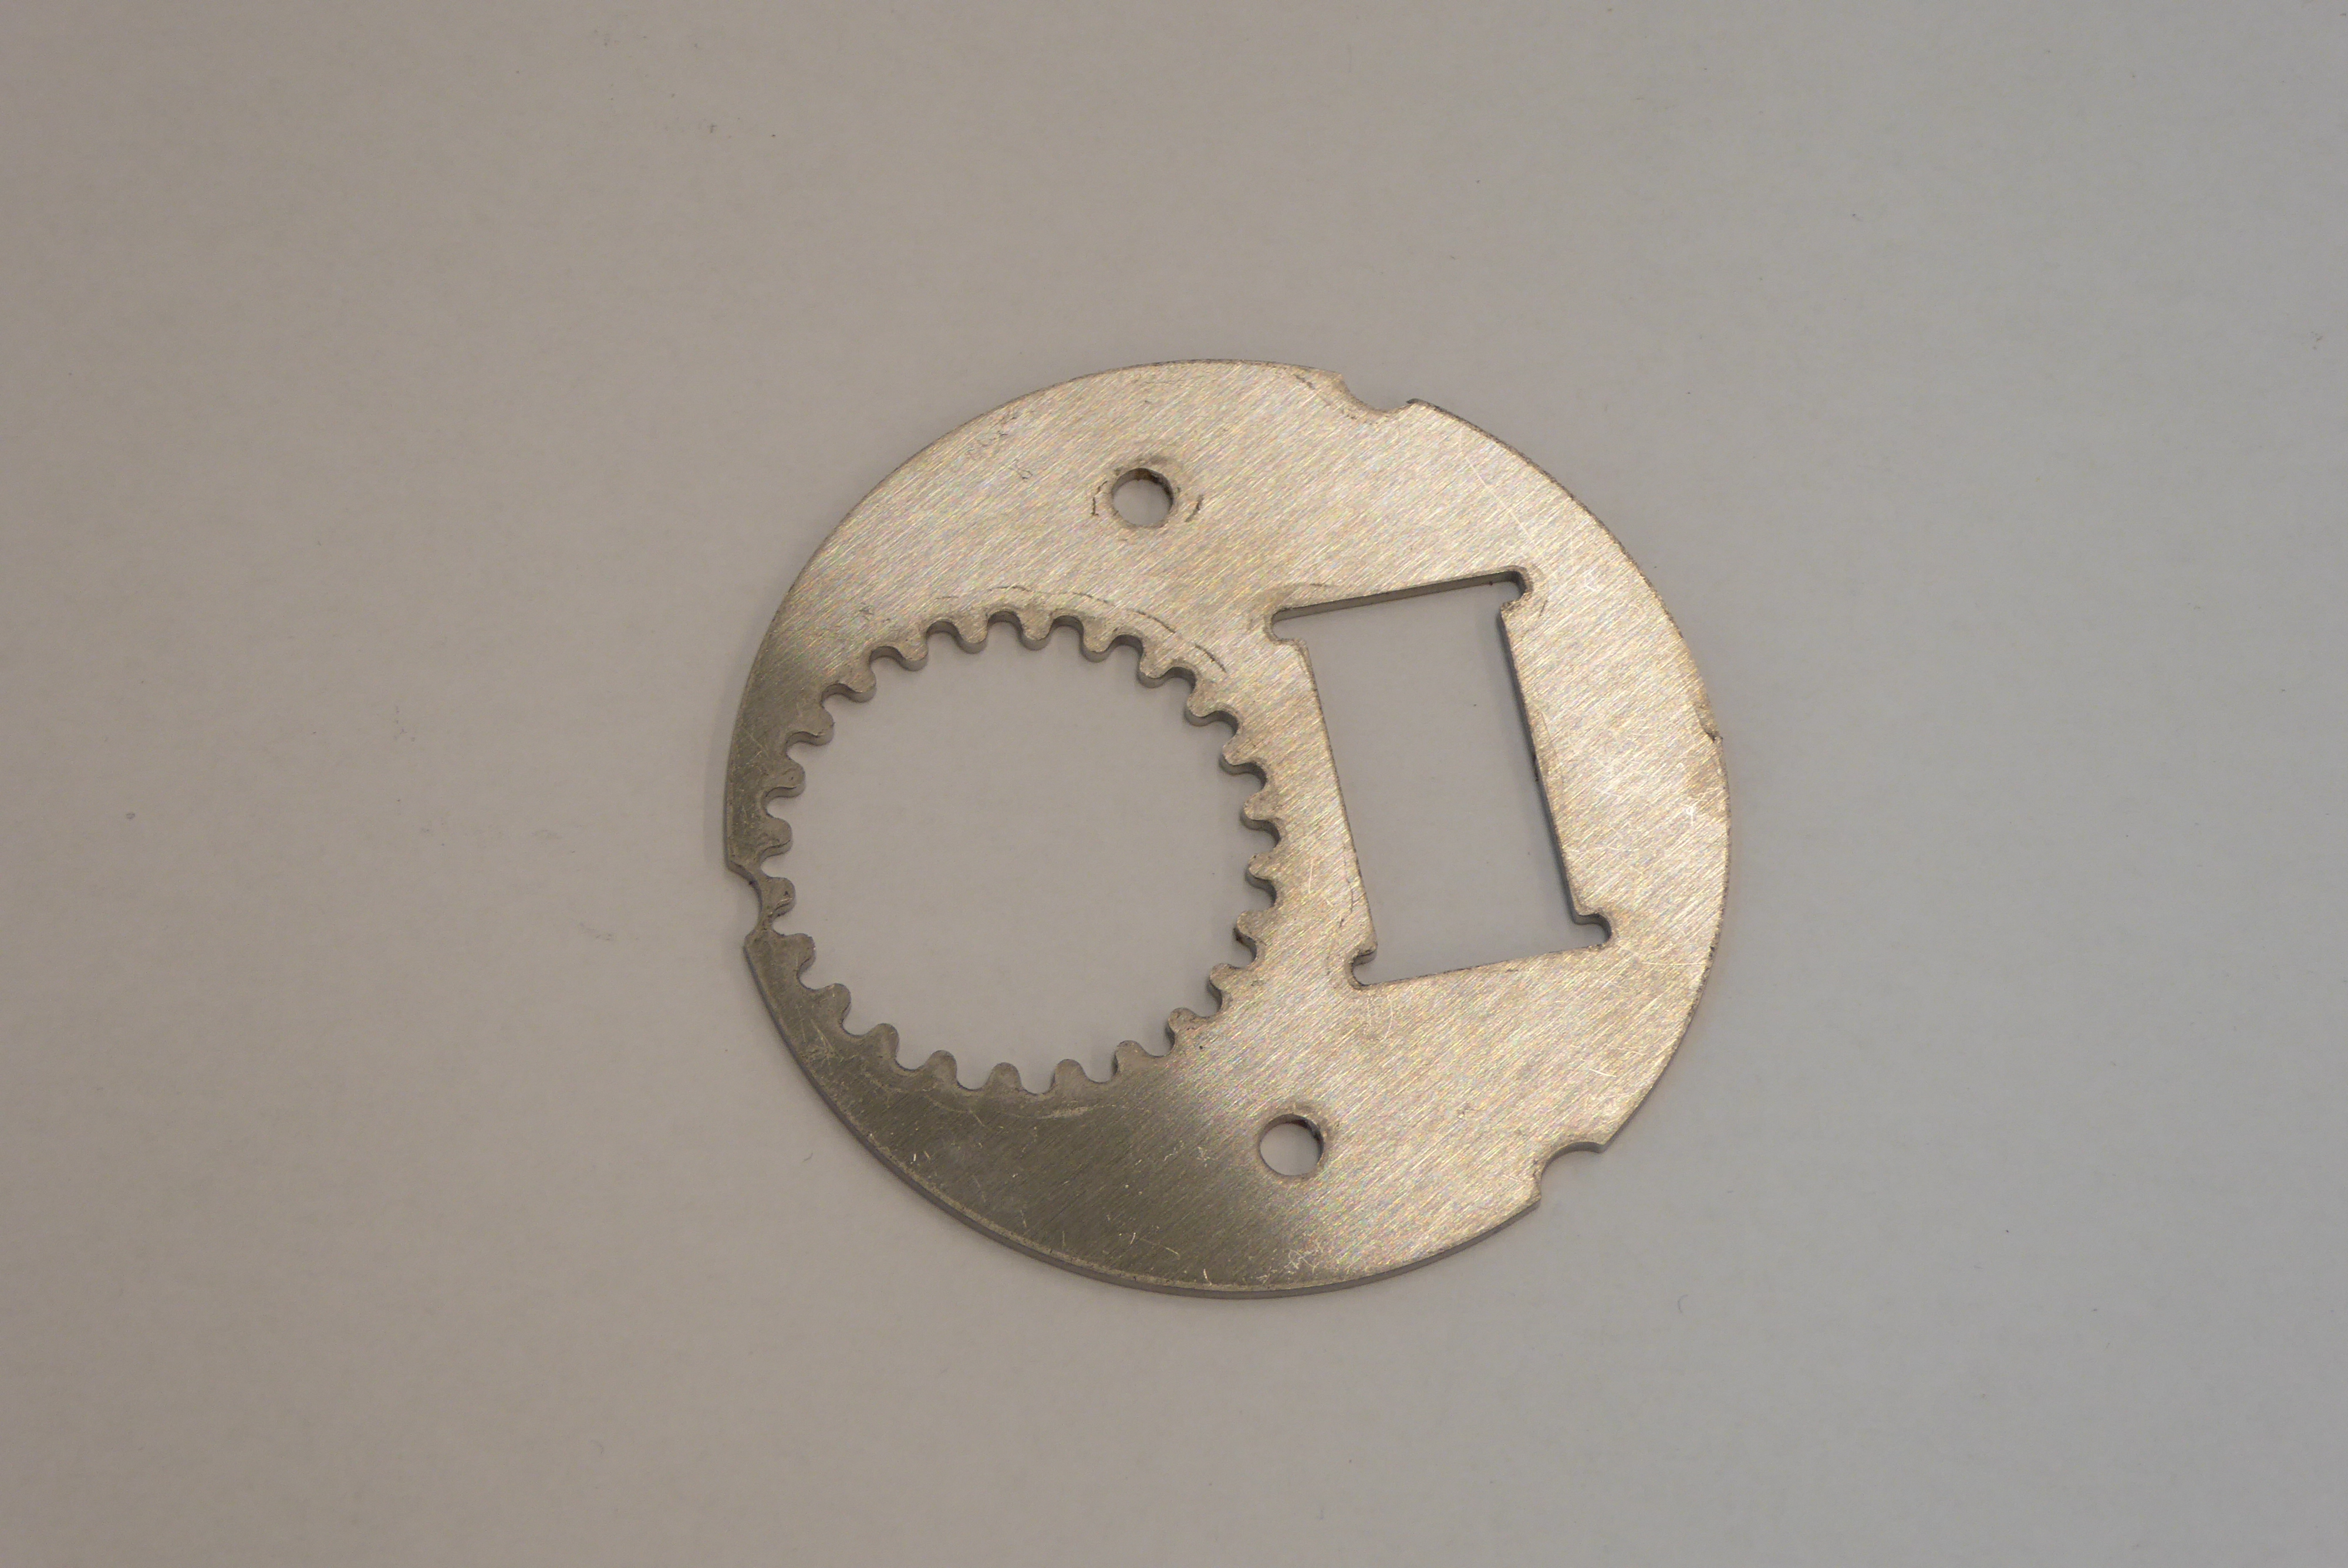
Label: Bottle Opener - Inlay